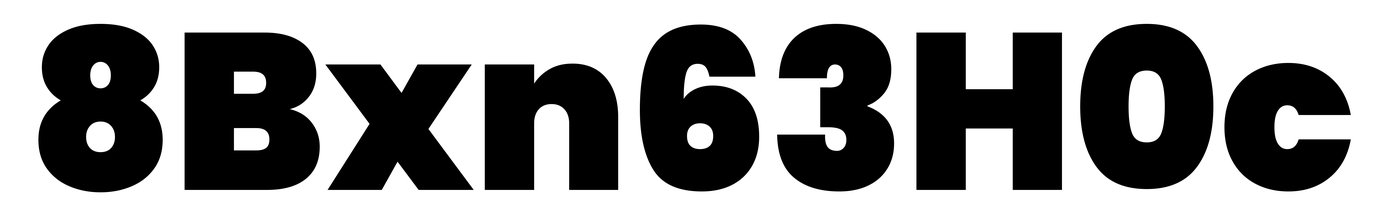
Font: Poppins-Black